Field crop: tomato
Growth stage: 1
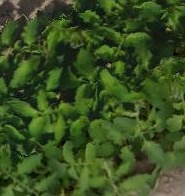
Species: tomato